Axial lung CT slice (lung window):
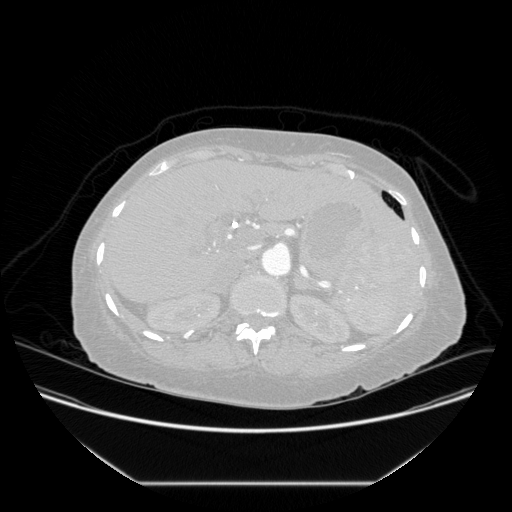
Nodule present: no